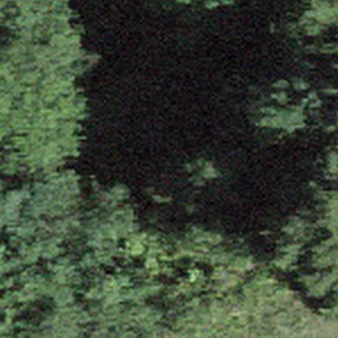
Label: other